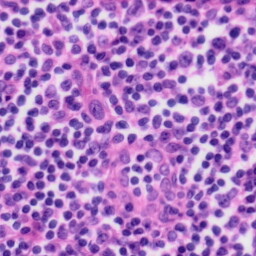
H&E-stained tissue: Tonsil